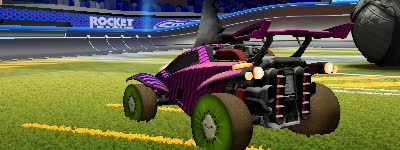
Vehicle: octane